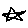
Label: star